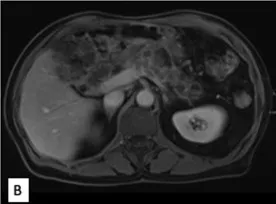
Axial post-contrast MR abdomen at 11 months post-operative from the index operation.
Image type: radiology (mri)